Aerial crown-view tile of a tropical tree (Barro Colorado Island, Panama), acquired 20240813:
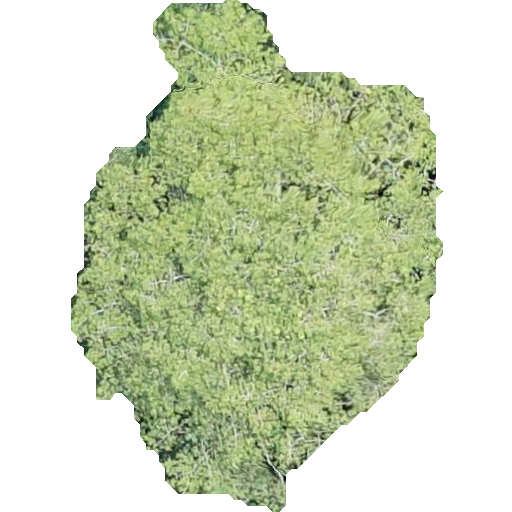
Species: Virola surinamensis
GBIF accepted scientific name: Virola surinamensis
Crown area: 193.511 m²